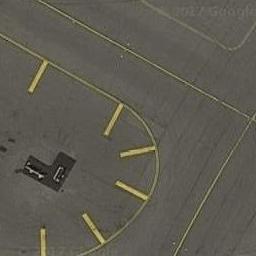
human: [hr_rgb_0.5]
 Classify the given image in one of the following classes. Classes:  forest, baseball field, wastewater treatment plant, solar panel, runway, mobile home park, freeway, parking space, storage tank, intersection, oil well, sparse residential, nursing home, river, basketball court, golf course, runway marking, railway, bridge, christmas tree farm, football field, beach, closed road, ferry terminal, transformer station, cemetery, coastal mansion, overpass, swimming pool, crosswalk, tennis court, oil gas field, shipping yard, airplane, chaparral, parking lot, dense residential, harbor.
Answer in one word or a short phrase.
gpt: runway marking